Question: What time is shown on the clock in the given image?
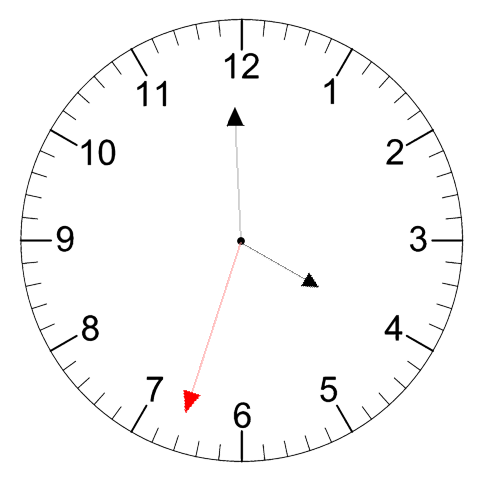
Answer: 03:59:33